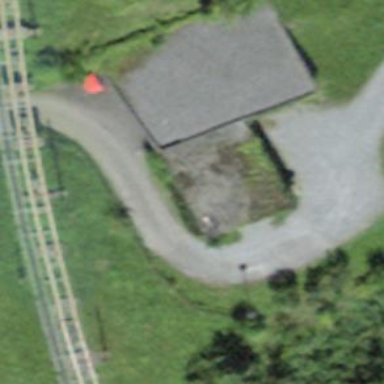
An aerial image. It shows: Garage building.